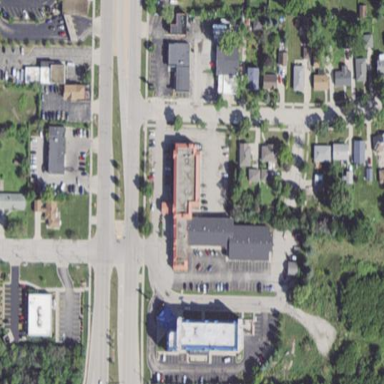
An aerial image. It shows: Motel building.